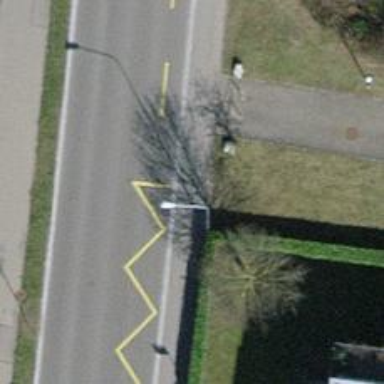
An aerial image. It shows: Platform for public transport is situated by the road.